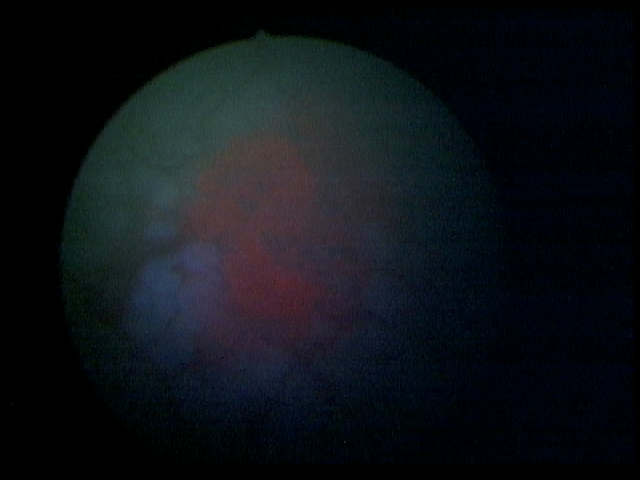
Modality: BLC
Class: Malignant
Subclass: LowGradePapillary
Lesion: L1
Stage: Ta
Morphology: Papillary
Bladder cancer association: Yes